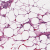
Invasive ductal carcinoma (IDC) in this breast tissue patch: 0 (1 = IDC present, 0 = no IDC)